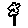
Label: flower